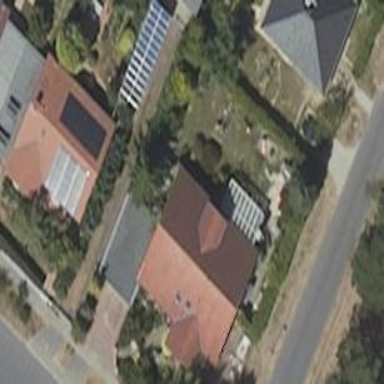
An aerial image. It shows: Simple and straightforward house.